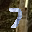
Label: 7